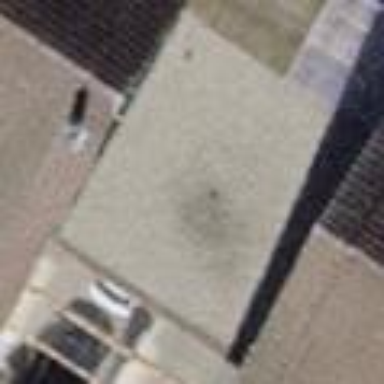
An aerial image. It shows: View of roof of building.